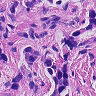
Metastatic tissue present: yes